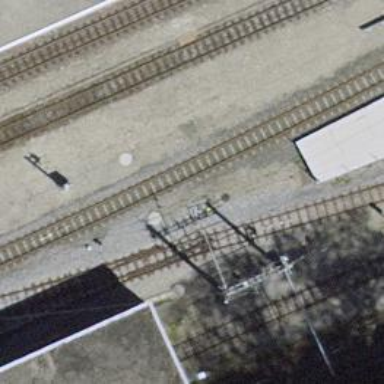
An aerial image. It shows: Narrow-gauge railway with electrified contact line.